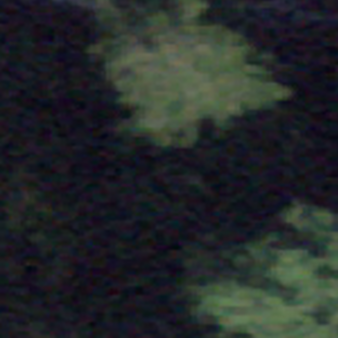
Label: other